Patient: sex M, age 44
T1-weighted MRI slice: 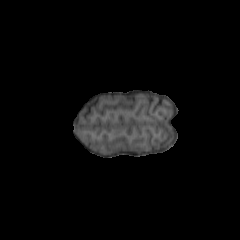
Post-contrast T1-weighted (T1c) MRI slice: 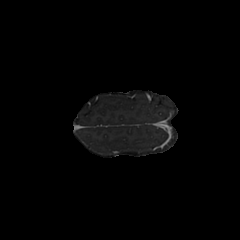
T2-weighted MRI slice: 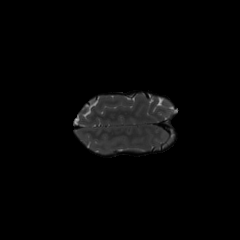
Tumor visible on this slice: no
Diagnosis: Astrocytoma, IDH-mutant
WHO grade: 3